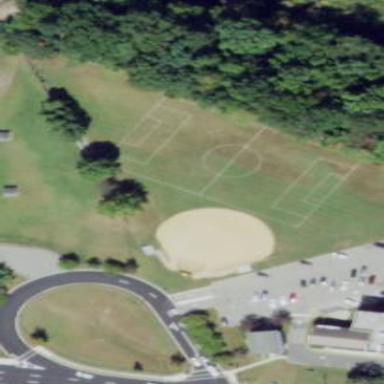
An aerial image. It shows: Baseball pitch for leisure land.